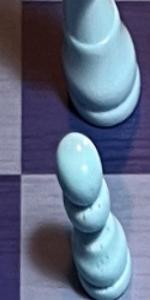
Label: Pawn_White